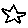
Label: star